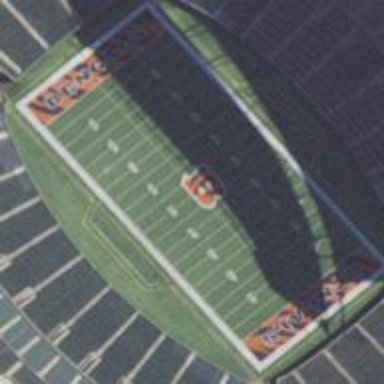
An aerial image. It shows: Pitch for American football with artificial turf surface.